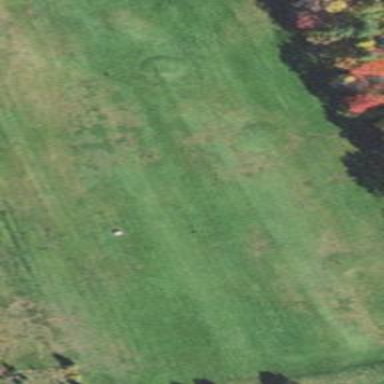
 featuring vast stretches of grassy land."